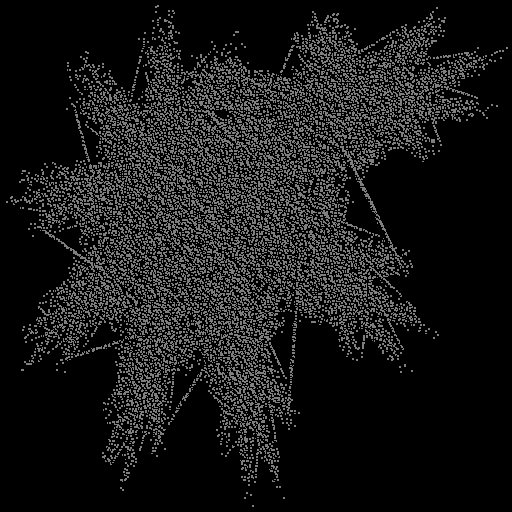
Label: involucre